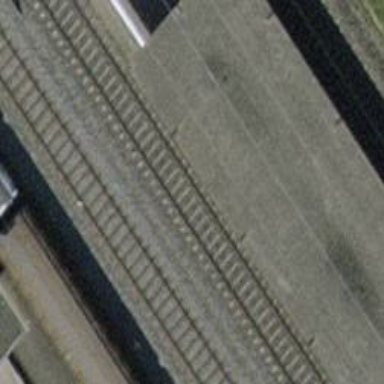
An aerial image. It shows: Public transport stop position along the railway.